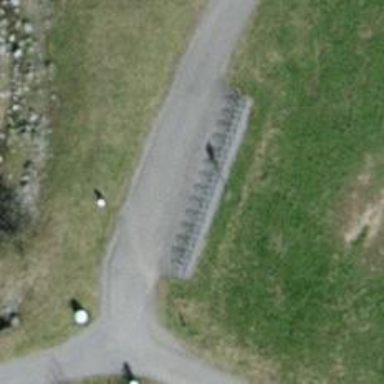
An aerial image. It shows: Bicycle parking area with wall loops.